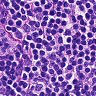
Metastatic tissue present: no